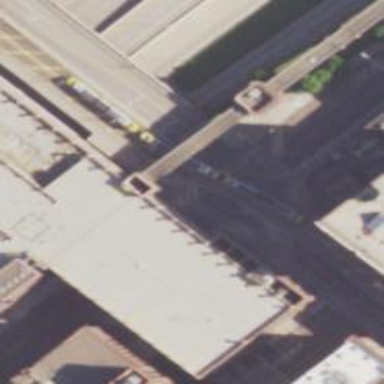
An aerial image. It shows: Covered footway bridge.